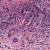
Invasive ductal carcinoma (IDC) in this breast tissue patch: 1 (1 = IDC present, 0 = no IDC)